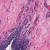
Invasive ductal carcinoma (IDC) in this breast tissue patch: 0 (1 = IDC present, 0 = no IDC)